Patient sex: M
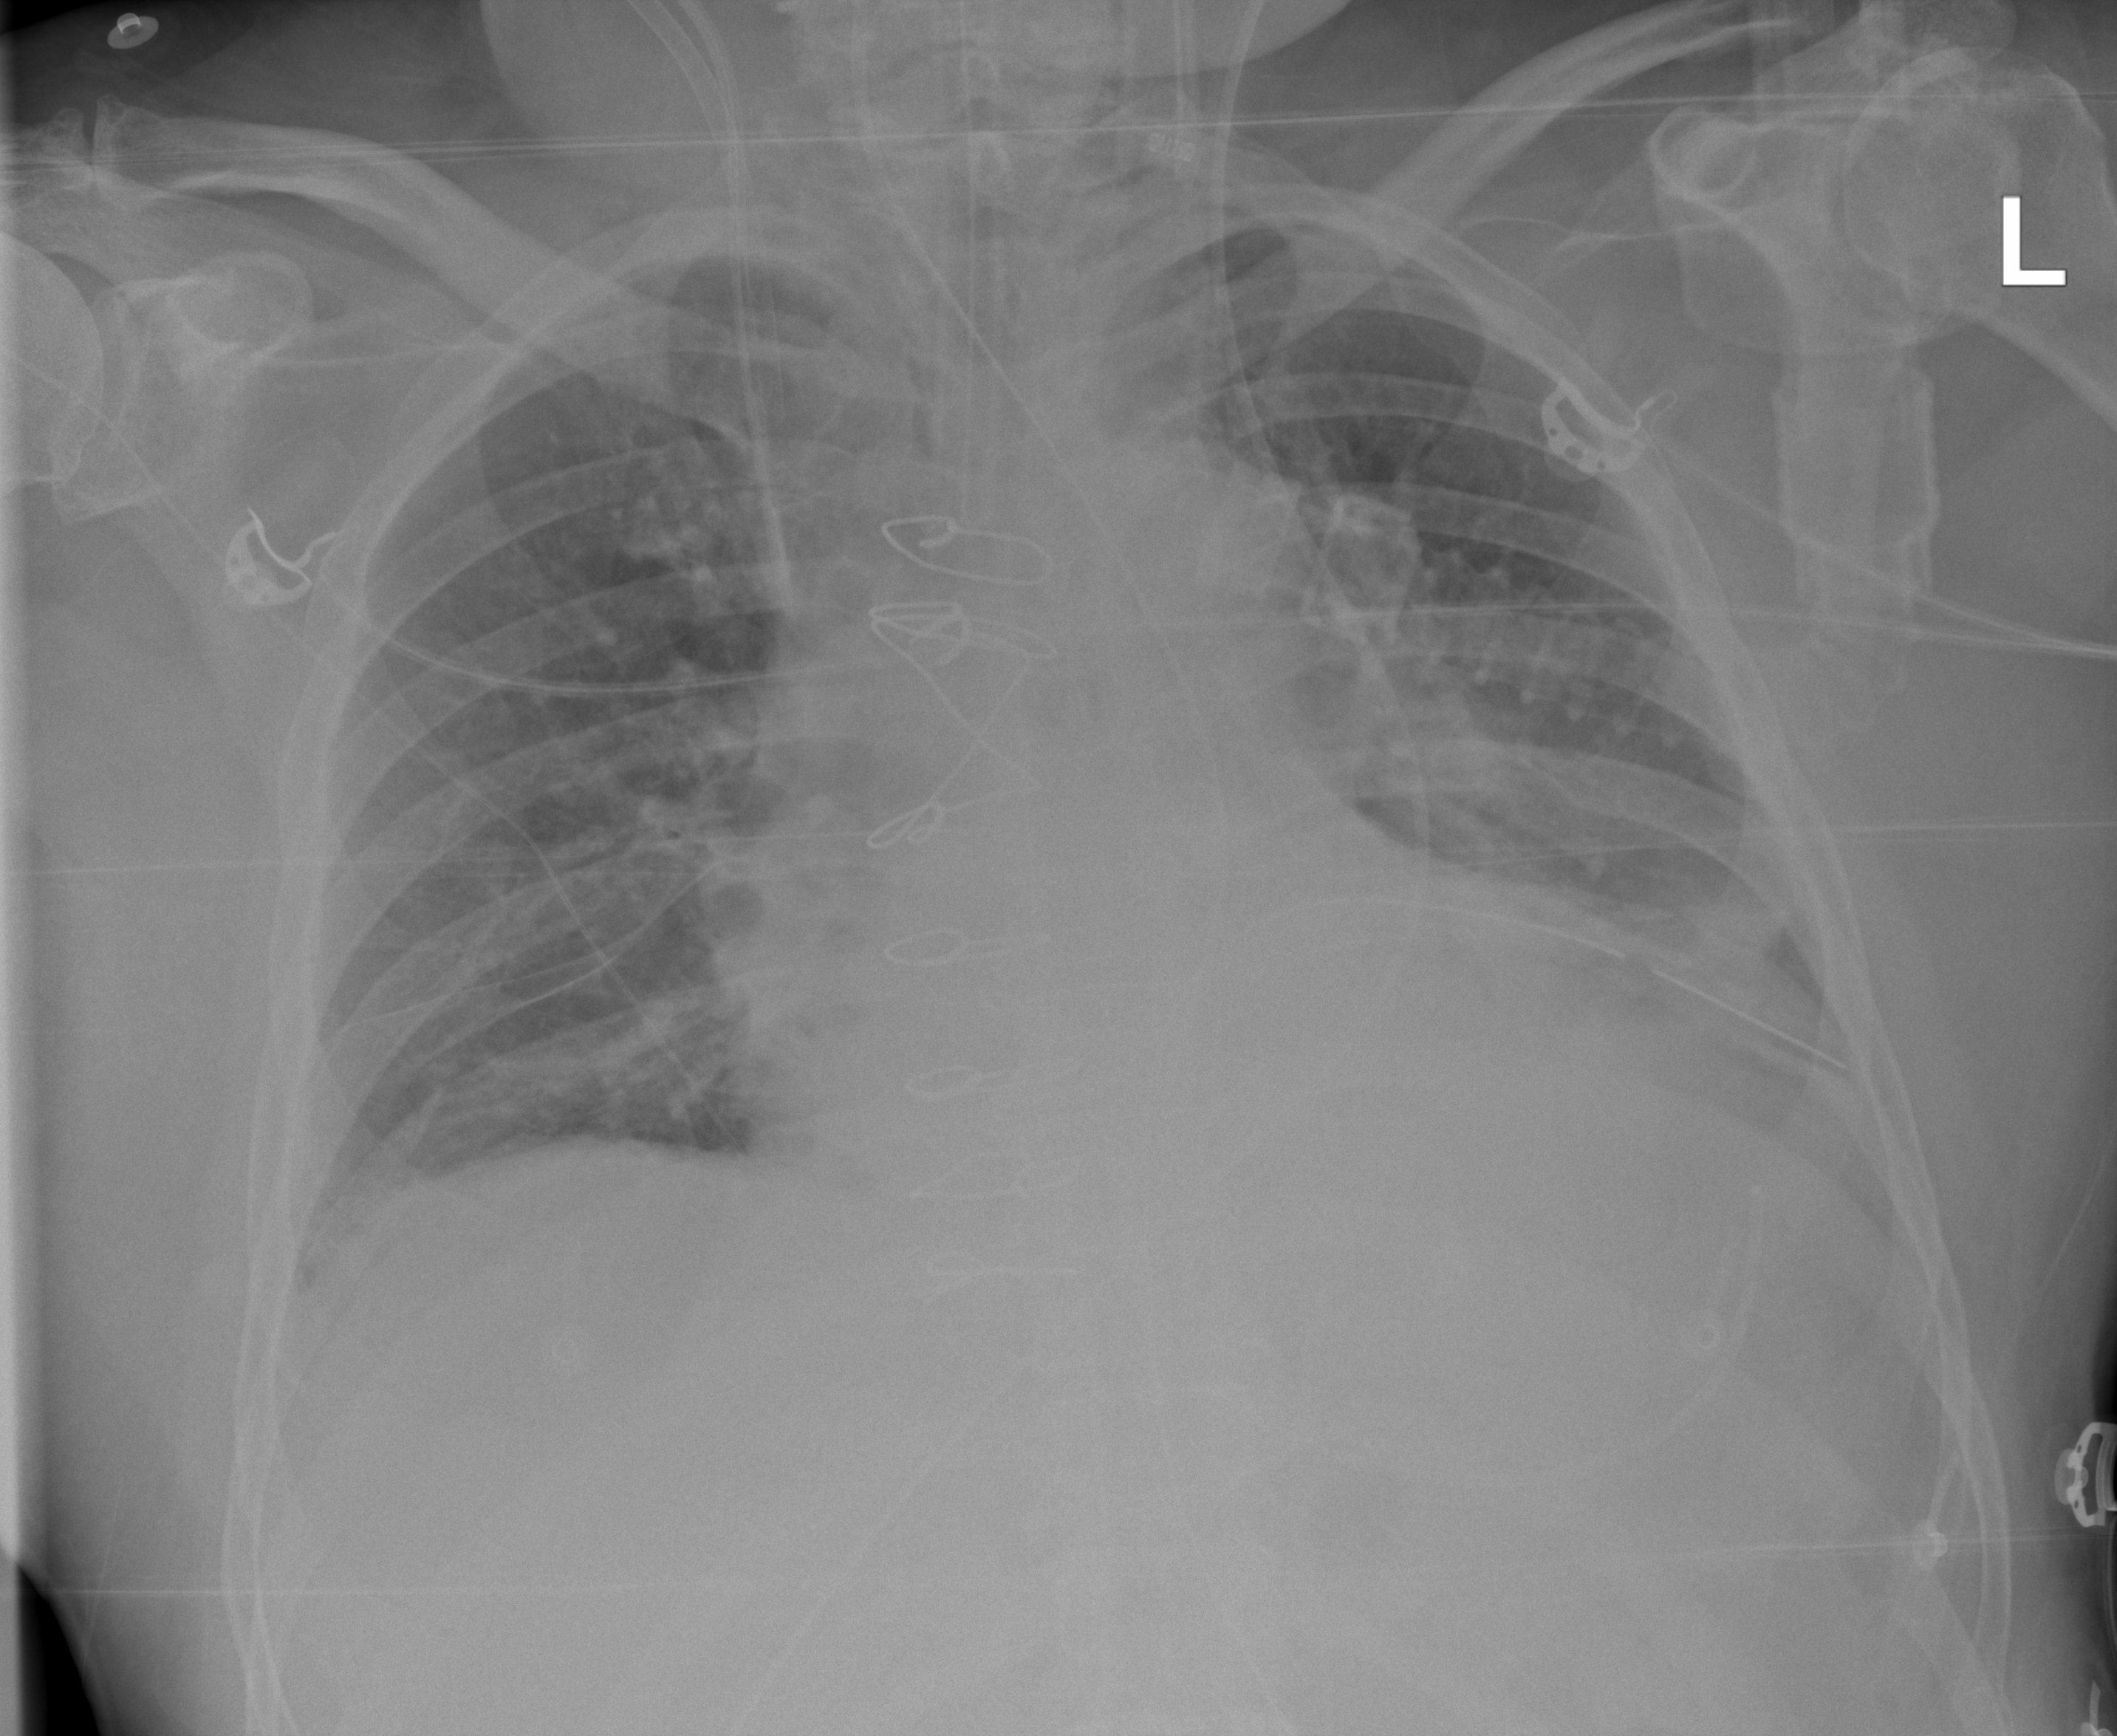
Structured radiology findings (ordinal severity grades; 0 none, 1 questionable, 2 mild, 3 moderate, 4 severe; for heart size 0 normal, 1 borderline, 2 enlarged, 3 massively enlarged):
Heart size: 2
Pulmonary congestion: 2
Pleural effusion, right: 0
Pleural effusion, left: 2
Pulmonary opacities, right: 2
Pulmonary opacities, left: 2
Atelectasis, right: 2
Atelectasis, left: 2